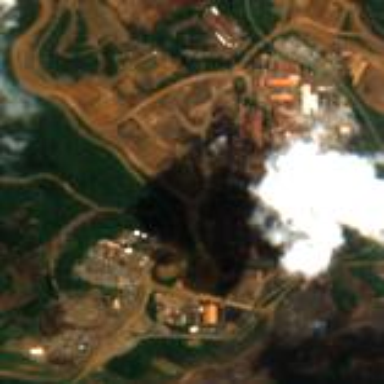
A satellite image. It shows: Industrial area used for mining operations.